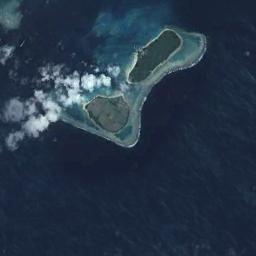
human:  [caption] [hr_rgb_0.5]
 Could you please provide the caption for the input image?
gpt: The two connected islands are stone islands and the waters around the islands is deep blue .

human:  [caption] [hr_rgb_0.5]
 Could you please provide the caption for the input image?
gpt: There are two small islands of green and yellowish brown on the blue sea  There are white sand beaches in the outer circle and white clouds in the sky .

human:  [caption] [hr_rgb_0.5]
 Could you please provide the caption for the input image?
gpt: There are two islands of different sizes and shapes .

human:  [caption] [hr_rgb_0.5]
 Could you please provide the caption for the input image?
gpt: The island is like a pair of wings .

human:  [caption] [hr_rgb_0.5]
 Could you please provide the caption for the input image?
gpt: There are some clouds over the two green islands .